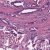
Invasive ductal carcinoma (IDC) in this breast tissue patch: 1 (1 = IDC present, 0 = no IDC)